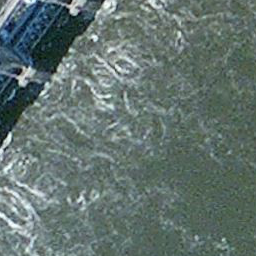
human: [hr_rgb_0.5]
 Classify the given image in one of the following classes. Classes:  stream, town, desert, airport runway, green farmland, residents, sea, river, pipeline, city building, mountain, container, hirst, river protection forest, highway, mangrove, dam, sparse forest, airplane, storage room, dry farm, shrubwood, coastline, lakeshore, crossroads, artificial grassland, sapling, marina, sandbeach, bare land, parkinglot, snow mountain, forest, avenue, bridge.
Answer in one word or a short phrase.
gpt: dam